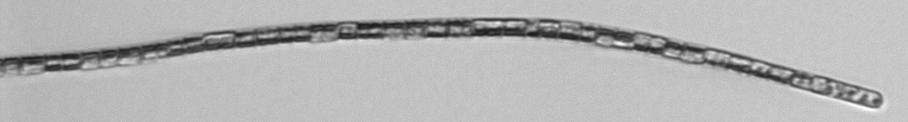
Label: Trichodesmium